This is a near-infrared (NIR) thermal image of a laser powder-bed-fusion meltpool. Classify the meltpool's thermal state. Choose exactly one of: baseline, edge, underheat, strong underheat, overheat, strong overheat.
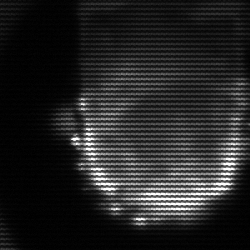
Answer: baseline